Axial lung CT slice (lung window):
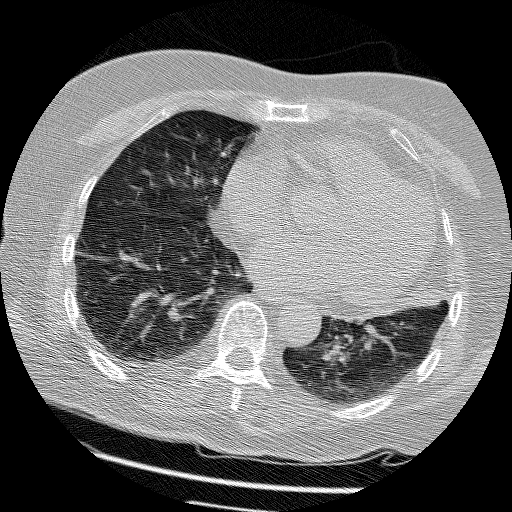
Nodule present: no